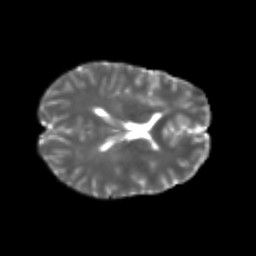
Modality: T2w
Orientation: axial
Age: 23
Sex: female
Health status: healthy
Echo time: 0.074 s